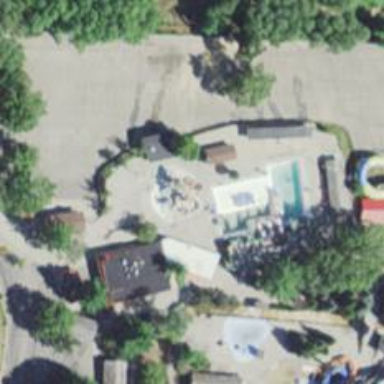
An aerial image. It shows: Water slide attraction.